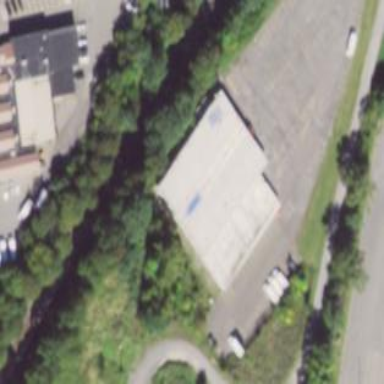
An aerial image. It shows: Building with bowling alley inside.